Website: bh-photo
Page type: customer-info-address
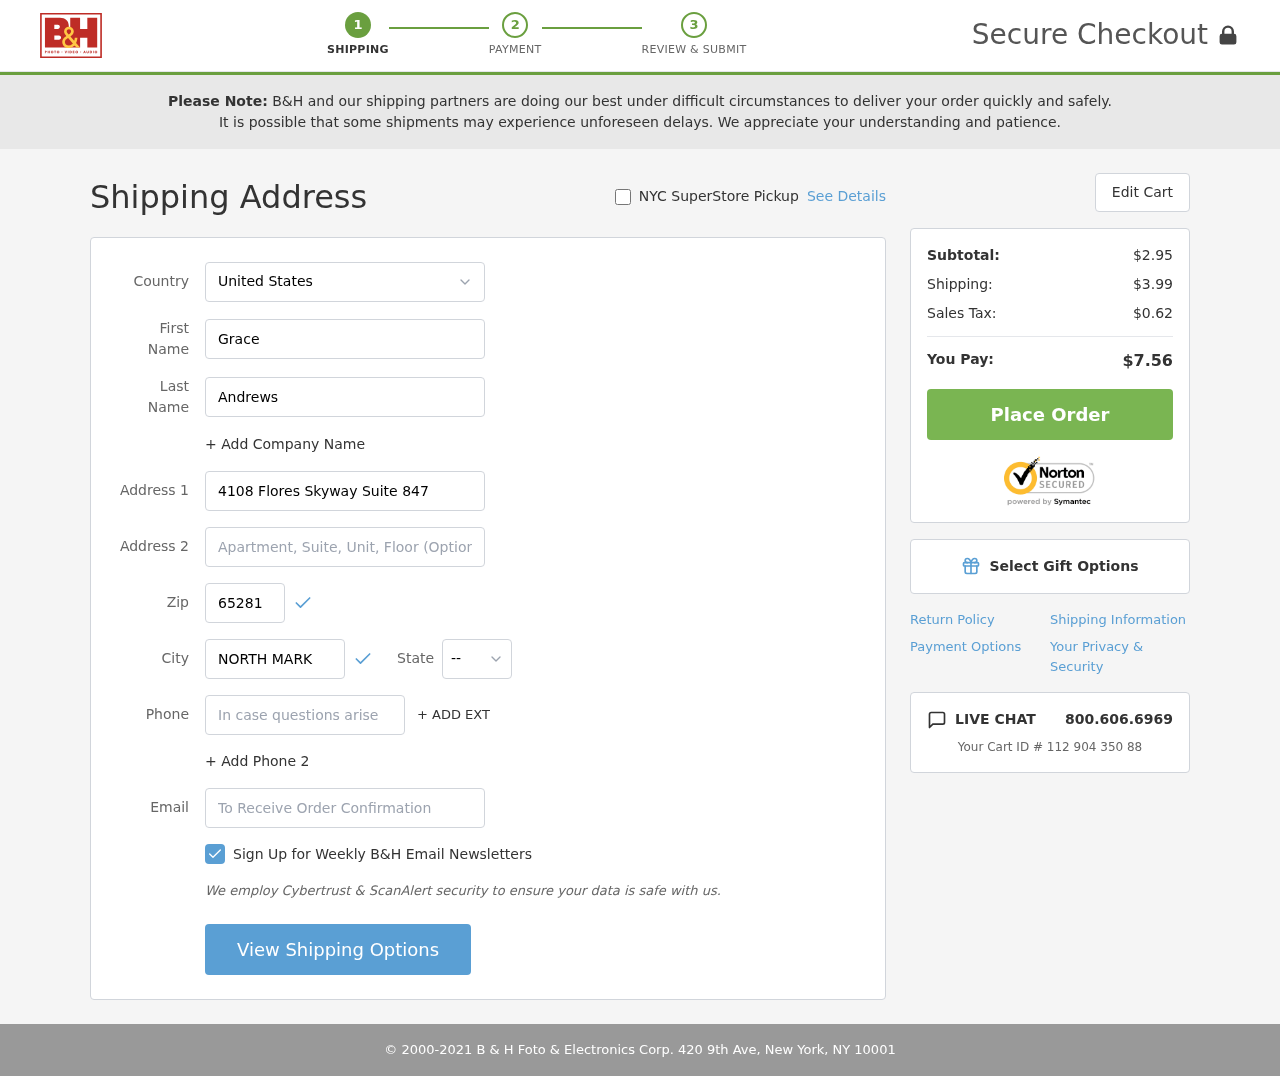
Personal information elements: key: PII_CITY
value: North Mark
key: PII_COUNTRY
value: United States
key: PII_EMAIL
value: grace.andrews@yahoo.com
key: PII_FIRSTNAME
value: Grace
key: PII_LASTNAME
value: Andrews
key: PII_PHONE
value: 9922297934
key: PII_POSTCODE
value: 65281
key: PII_STATE_ABBR
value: AZ
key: PII_STREET
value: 4108 Flores Skyway Suite 847
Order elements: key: ORDER_SUBTOTAL
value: $2.95
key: ORDER_SHIPPING_COST
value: $3.99
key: ORDER_TAX
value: $0.62
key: ORDER_TOTAL
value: $7.56
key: ORDER_ID
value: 112 904 350 88